Interaction volume radius: 5 \u00c5
Interaction volume height: 15 \u00c5
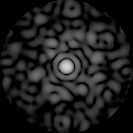
Disorder parameter: 0.8728